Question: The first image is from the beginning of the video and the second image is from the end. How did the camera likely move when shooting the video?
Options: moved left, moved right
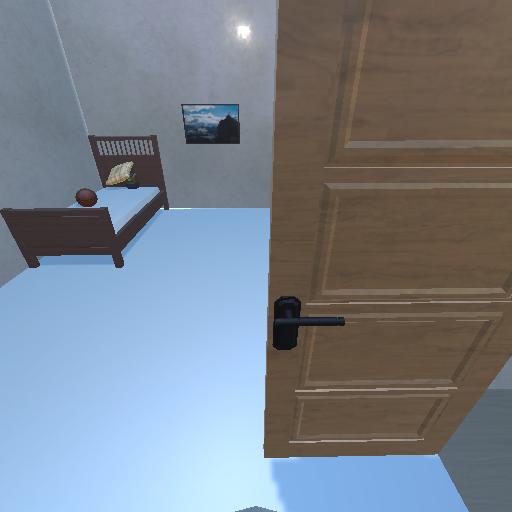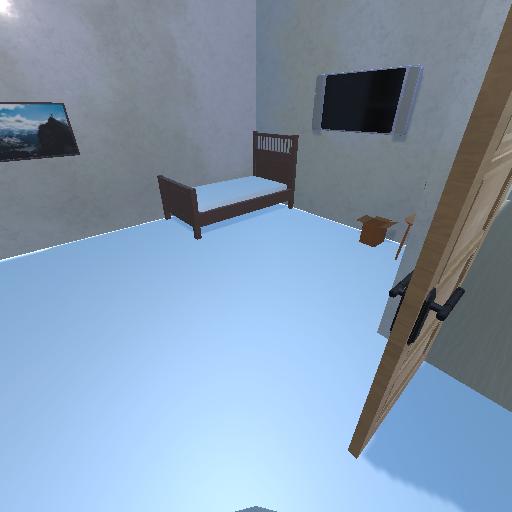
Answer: moved left